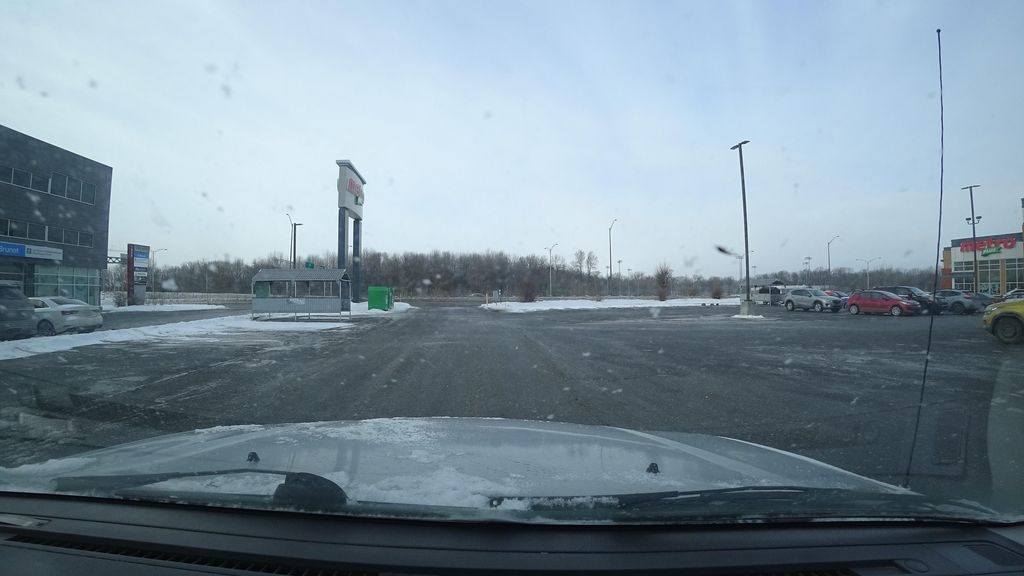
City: quebec_city